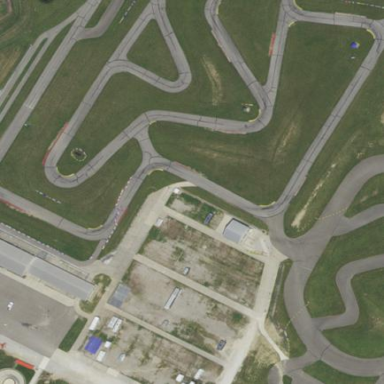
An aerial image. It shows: Raceway for motor sports.